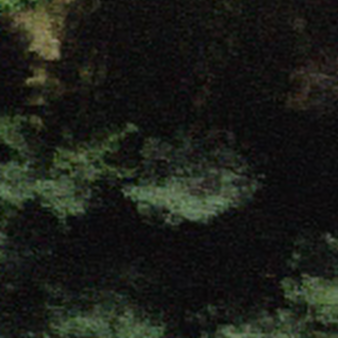
Label: other